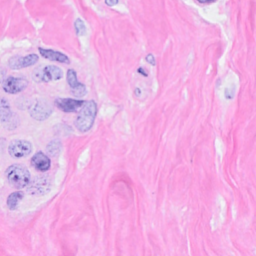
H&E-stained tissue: Breast